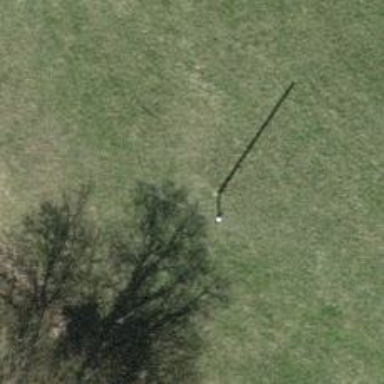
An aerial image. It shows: Minor power line.